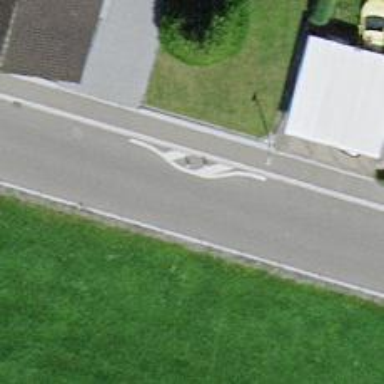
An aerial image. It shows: Chicane for traffic calming.